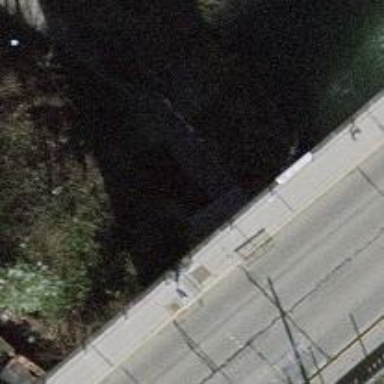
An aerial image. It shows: Bridge with steps crossing over.